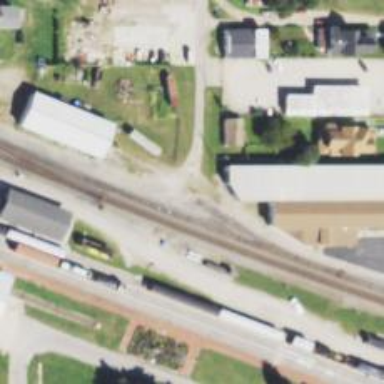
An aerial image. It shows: Preserved railway.